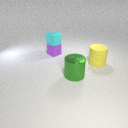
large green metal cylinder to the left of large yellow rubber cylinder